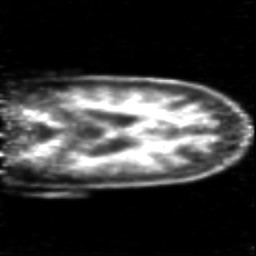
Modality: PET
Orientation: coronal
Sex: female
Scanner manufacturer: siemens